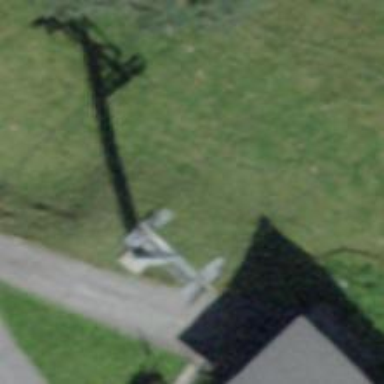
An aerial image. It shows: Pylon used for aerialway.